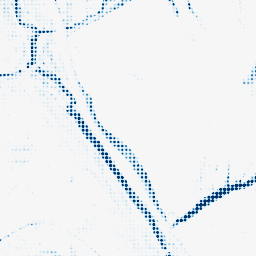
Category: morphological
Decomposition family: morphological_rect
Decomposition parameters: operation: closing
width: 10
height: 10
Upsampling method: sinc_hamming
Upsampling parameters: scale: 8
kernel_size: 4
Upsampling scale: 8